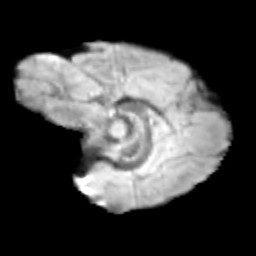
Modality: T2w
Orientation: sagittal
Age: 9
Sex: male
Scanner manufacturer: siemens
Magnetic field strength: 3 T
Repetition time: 3.8 s
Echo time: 0.07 s